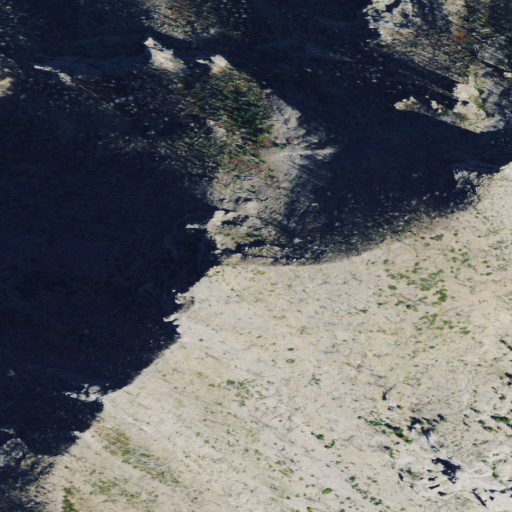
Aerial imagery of mountain in Montana named Sheep Mountain containing shrub, evergreen forest, and grassland